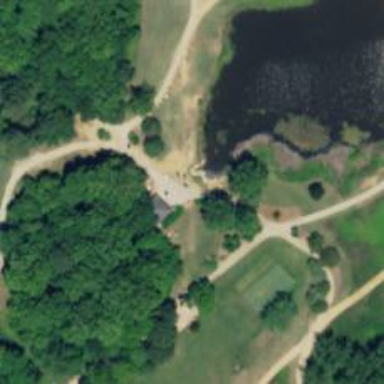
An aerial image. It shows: Service road used as golf cart path.